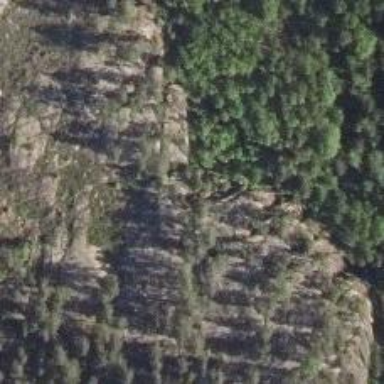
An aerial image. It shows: Cliff in nature.